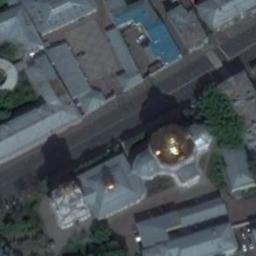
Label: church